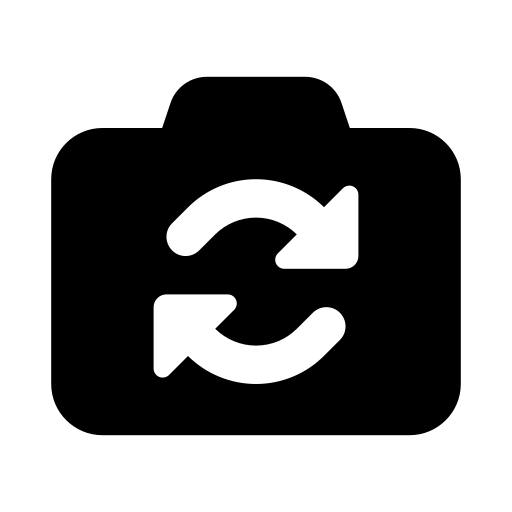
Tags: icon, FontAwesome, fa-icon, solid, camera, rotate